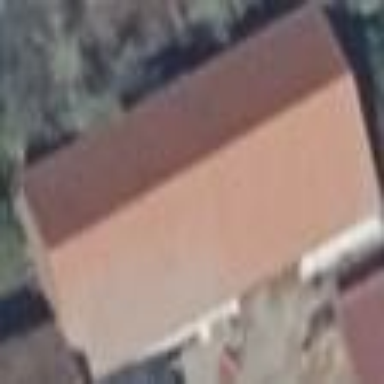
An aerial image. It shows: Building with gabled roof oriented along its structure. The roof is painted red.